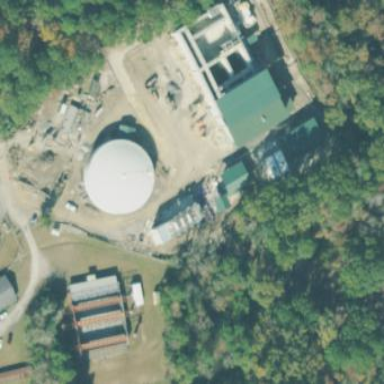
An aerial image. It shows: Water utility office.